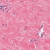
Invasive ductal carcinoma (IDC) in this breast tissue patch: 0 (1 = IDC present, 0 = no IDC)